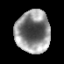
Tissue: prostate
Cell type: T cells
Senescence score: 0.3582
Nuclear area (px): 1430
Mean DAPI intensity: 140.364